Question: '''
int main()
{
ofstream outCredit( "credit.txt" , ios::out | ios::binary ) ;
if( !outCredit )
{
cerr << "File could not open file " << endl ;
exit(1) ;
}
ClientData blankClient ;
for( int i = 0 ; i < 100 ; ++i )
outCredit.write( reinterpret_cast< const char* >( &blankClient ), sizeof( ClientData ) ) ;
}
'''
I have declared a ClientData class with members namely 'int account , char firstName[15] , char lastName[10] , double account' ?
When the file is created , which should contain 100 empty records , I am getting something like this in the entire file 100 times , what is wrong here ?

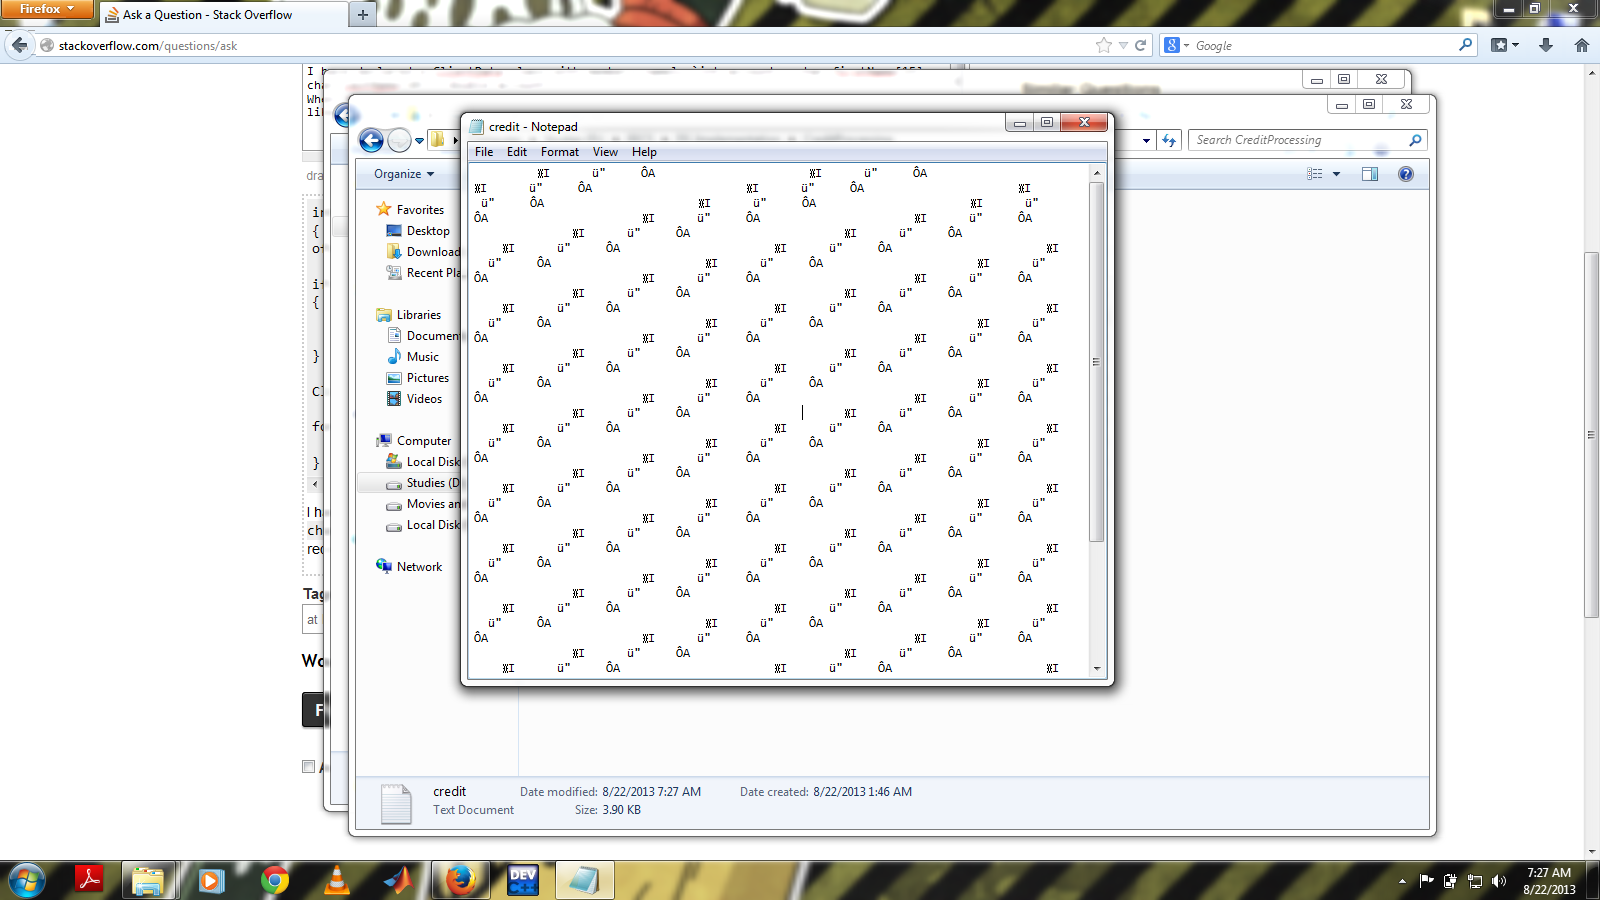
Answer: You cannot write out structs and classes in this way. You must individually write/stream out each element you want in the file.